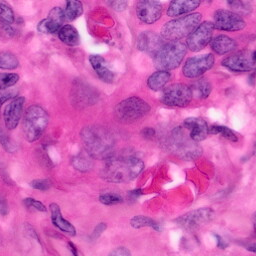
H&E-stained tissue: Pancreatic